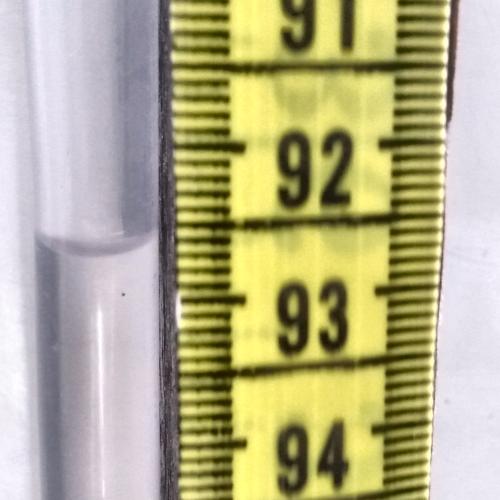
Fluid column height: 92.6 cm